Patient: sex M, age 78
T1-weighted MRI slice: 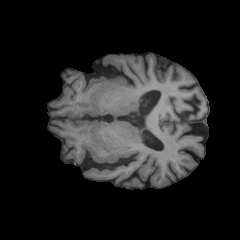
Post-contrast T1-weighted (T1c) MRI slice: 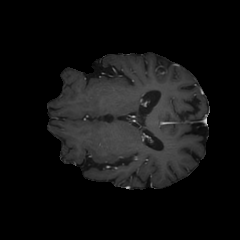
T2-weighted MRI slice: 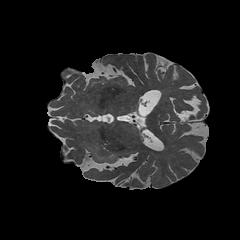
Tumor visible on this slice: yes
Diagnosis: Astrocytoma, IDH-wildtype
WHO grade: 3